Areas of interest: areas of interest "Scenic Spot"
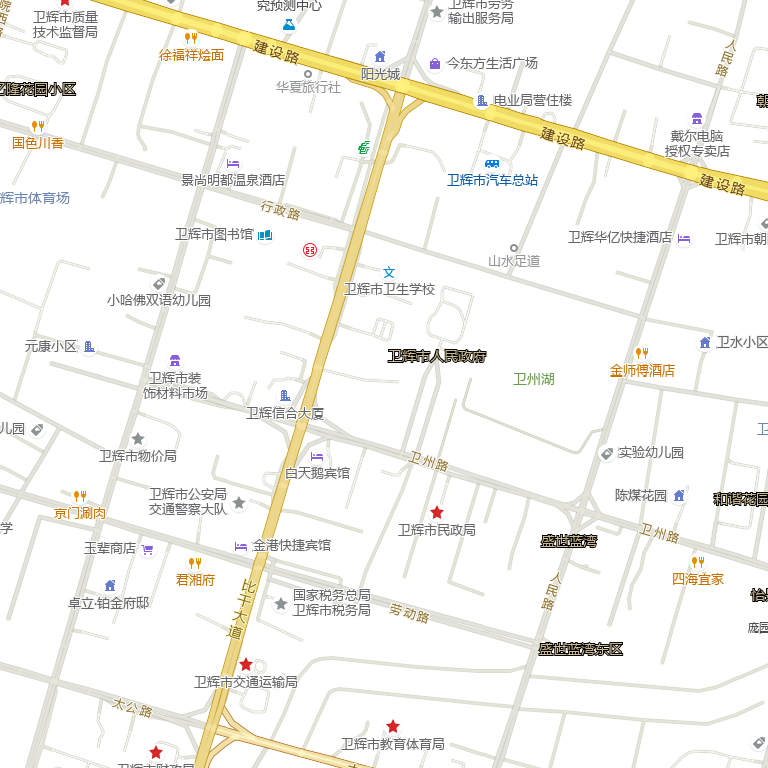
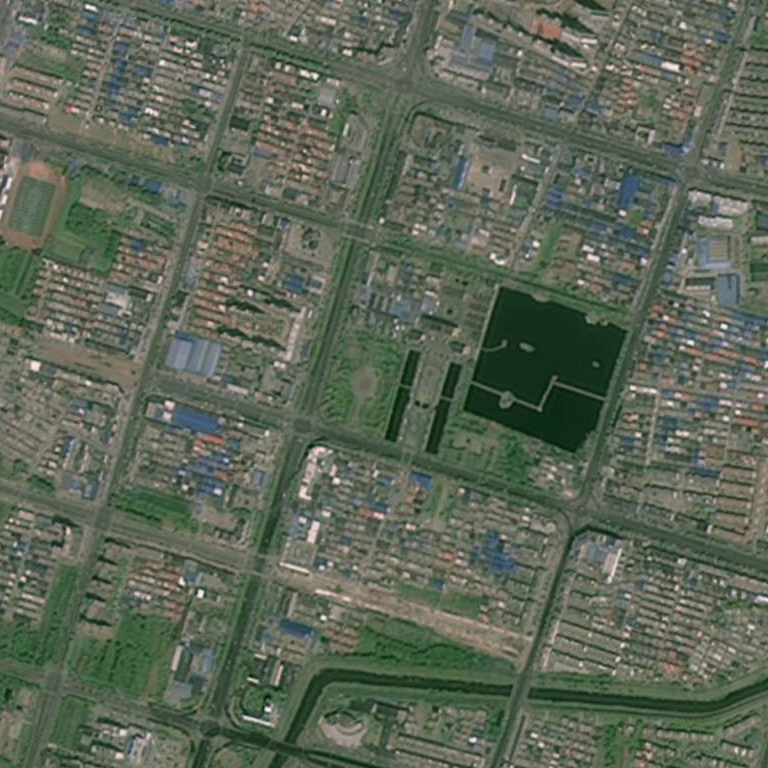